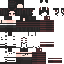
A female skeleton skin with dark skin, wearing brown helmet dressed in a black robe top and black pants, featuring a closed mouth.